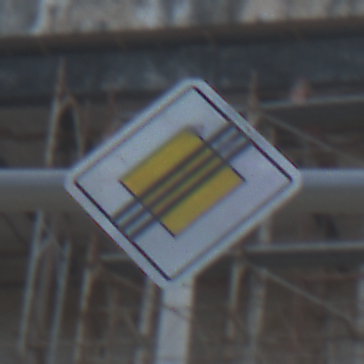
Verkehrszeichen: EndeVorfahrtsstrasse
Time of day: MorningAfternoon
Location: Outdoor (Suburban)
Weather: PartlyCloudy
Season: NotSpecified
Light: Natural